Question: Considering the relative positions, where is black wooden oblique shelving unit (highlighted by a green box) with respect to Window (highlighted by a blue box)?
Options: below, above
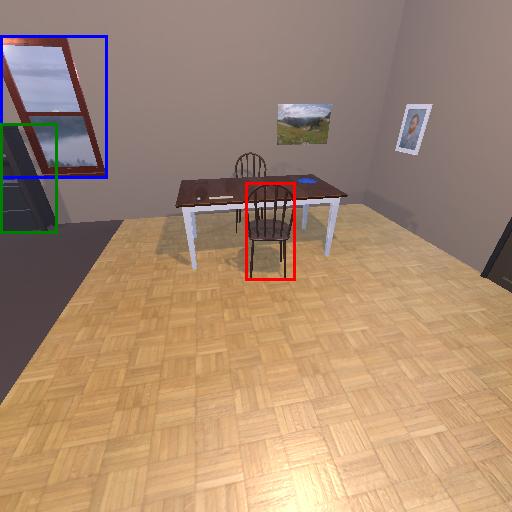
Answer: below